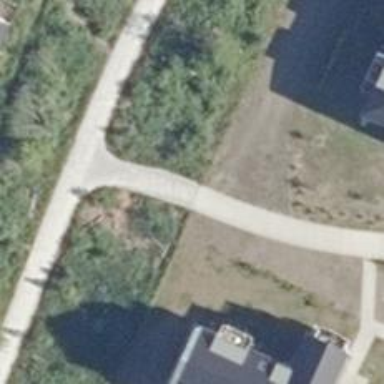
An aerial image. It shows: Footway with excellent trail visibility.